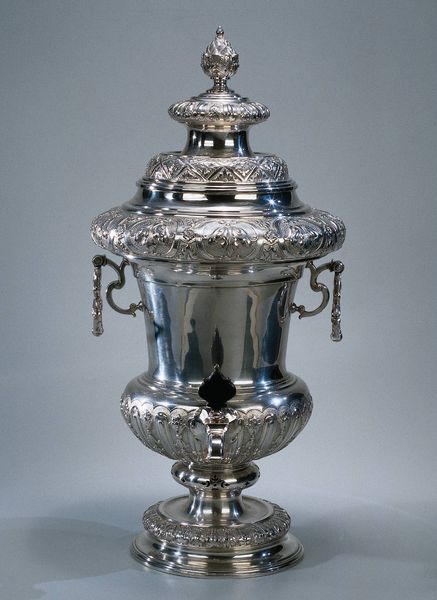
Titel: Kaffeegefäß
Künstler: Andele ( Daniël Marot ) Andeles
Standort: Amsterdam
Institution: Rijksmuseum
Schlagwörter: fuß, schatten, wasser, grau, hintergrund, licht, schmuck, schwarz, muster, ornament, alt, trinken, barock, schale, silber, sockel, spitze, spiegel, spiegelung, kelch, decke, renaissance, rund, amphore, henkel, kanne, vase, taille, topf, bogen, russland, rand, widerschein, glanz, dekor, floral, ornamente, verzierung, glänzend, metall, tee, bauch, poliert, edel, reflexion, foto, fotografie, photographie, griff, becher, eisen, deckel, gefäß, messing, zinn, kran, form, kunst, pracht, gravur, photo, kunstgewerbe, griffe, handwerk, silbern, versilbert, monstranz, reflektion, sammlung, hahn, konkav, konvex, reflex, pokal, samowar, teuer, guss, kunsthandwerk, schatzkunst, kelche, ziseliert, behälter, urne, verzierungen, zapfen, polierung, deckelvase, gegossen, ausgießer, giessen, russisch, aufbau, feston, dröppelminna, edelmetall, edelschmied, gewinn, konkarv, poliertes silber, samowahr, schmiedkunst, schulterhenkel, tafelstück, tannenzapfen, urne?, zarenhof, zirbelnuss, spiegelt, prunkvoll, samovar, ran, zubereitung, spender, silbe, gefß, decekl